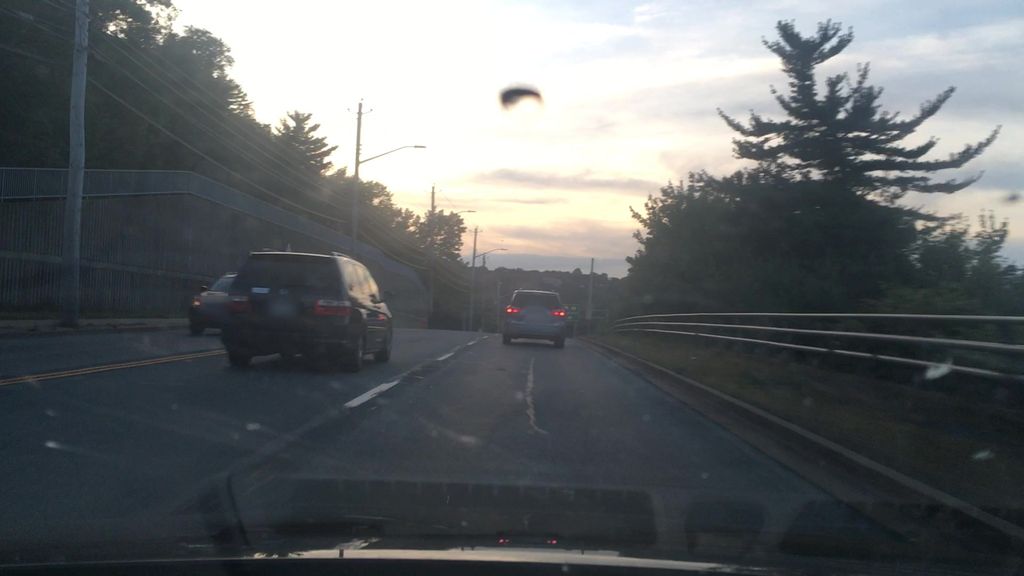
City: halifax